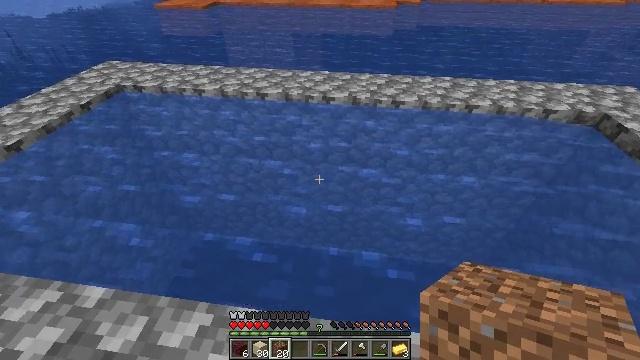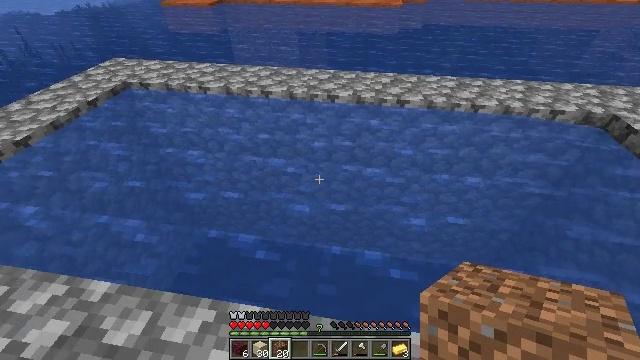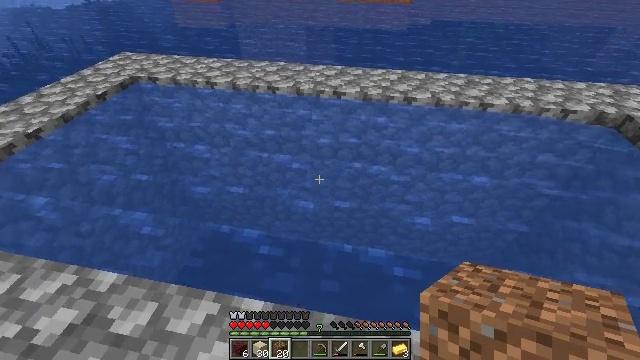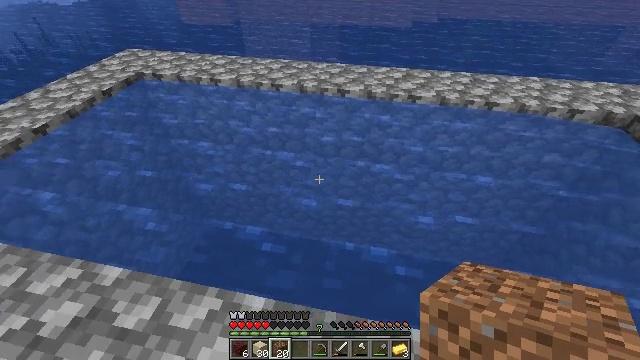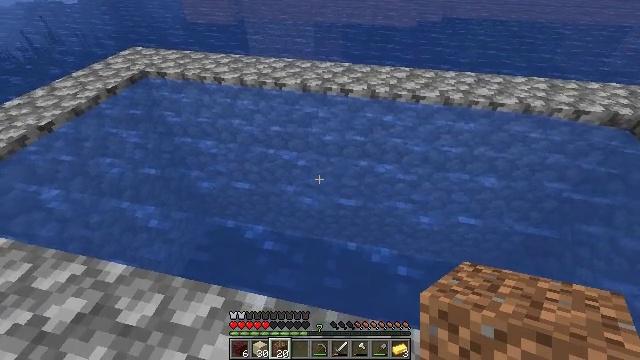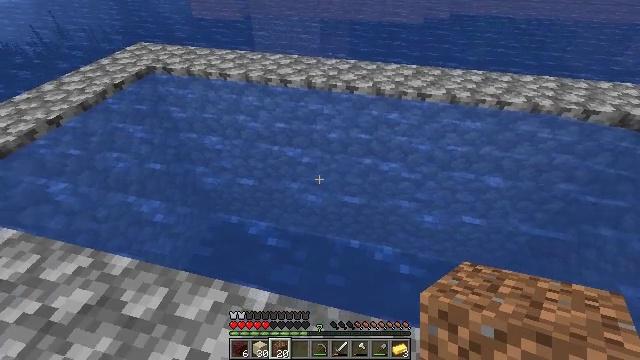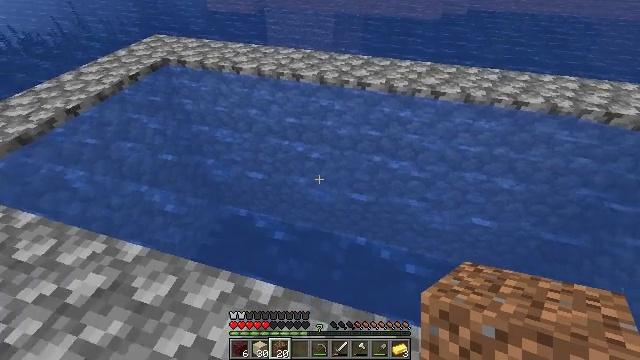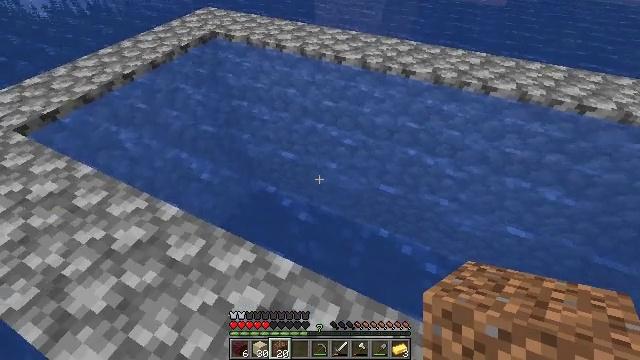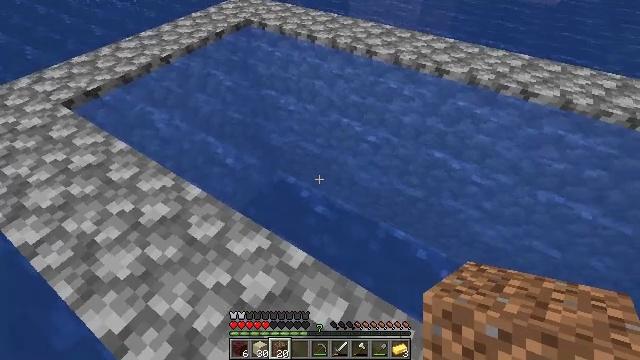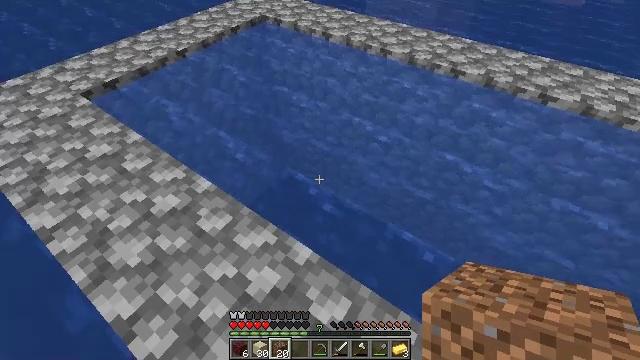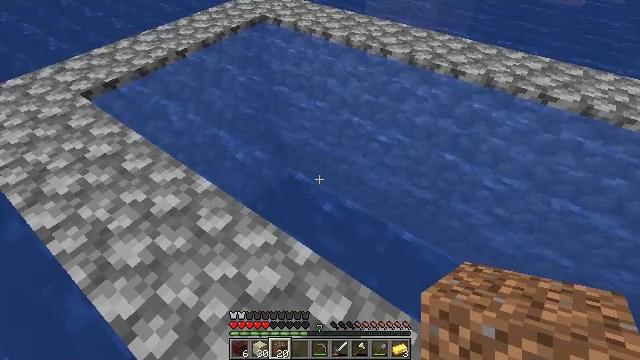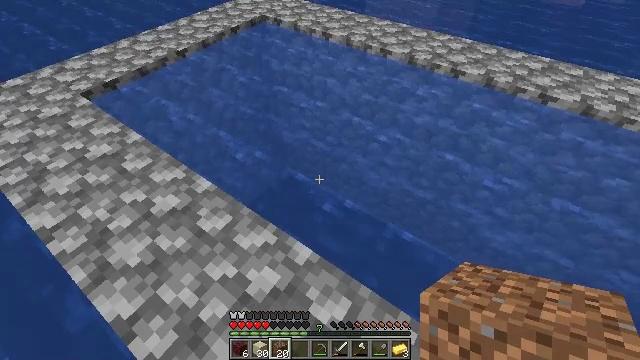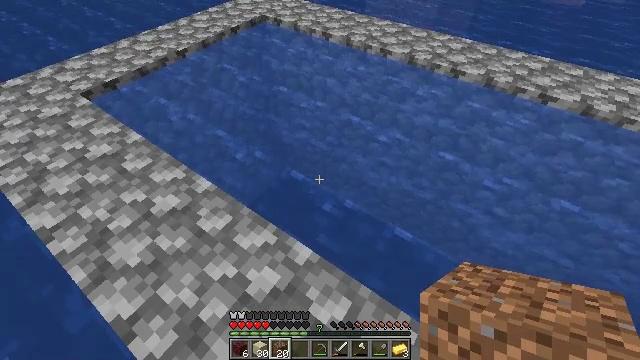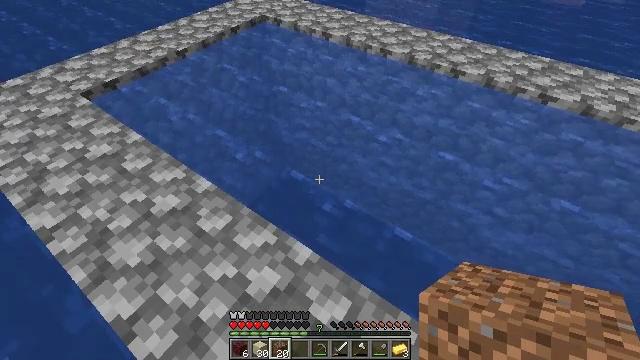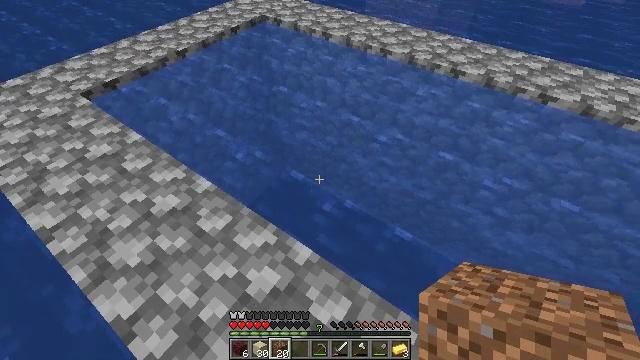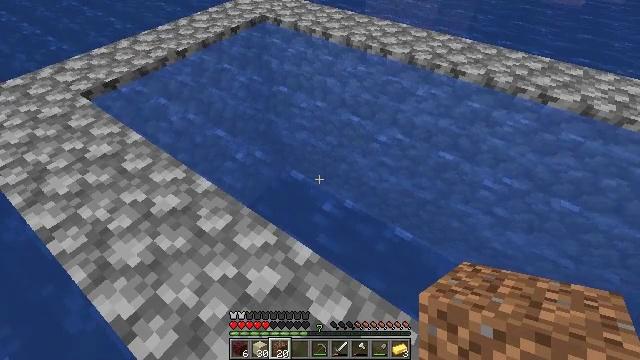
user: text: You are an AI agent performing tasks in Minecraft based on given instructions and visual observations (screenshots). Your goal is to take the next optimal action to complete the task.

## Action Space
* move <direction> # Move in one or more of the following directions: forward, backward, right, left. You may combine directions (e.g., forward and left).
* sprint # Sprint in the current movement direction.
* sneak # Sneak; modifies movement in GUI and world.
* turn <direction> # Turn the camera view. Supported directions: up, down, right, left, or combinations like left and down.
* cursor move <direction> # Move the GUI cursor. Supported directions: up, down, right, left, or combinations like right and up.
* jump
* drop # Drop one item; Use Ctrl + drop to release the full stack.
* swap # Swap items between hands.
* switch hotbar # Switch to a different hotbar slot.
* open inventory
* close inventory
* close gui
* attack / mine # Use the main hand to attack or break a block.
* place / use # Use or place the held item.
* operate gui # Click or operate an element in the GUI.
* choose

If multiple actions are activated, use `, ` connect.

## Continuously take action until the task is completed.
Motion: motion action
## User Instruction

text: Gather some acacia planks.
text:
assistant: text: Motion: turn left
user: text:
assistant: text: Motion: turn left
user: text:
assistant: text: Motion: no_op
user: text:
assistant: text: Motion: no_op
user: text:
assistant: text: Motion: turn left
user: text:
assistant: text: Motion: turn left
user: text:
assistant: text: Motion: turn left and down
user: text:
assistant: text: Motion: turn left and down
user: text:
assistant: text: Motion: turn left
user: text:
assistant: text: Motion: no_op
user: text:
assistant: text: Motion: no_op
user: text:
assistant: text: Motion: no_op
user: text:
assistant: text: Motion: no_op
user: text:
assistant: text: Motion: no_op
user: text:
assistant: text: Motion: no_op
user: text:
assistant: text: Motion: no_op
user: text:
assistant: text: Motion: no_op
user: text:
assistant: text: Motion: no_op
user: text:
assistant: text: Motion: no_op
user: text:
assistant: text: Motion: no_op
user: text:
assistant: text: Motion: no_op
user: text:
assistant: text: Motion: no_op
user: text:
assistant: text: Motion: no_op
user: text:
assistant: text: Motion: no_op
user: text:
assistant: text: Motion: no_op
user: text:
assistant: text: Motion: no_op
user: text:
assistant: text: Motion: no_op
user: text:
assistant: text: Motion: no_op
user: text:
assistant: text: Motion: no_op
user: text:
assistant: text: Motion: no_op